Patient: sex M, age 66
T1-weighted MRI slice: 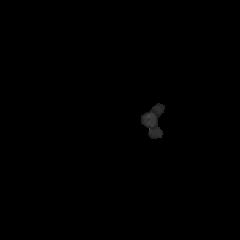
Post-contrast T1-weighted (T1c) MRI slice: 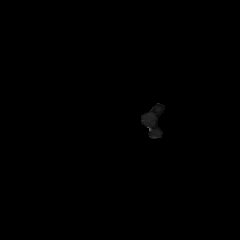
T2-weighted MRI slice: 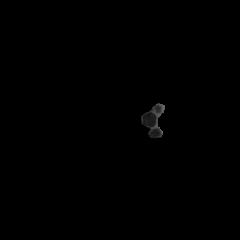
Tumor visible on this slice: no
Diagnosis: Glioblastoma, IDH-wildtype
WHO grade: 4